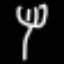
Label: fork